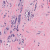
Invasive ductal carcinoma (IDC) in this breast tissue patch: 0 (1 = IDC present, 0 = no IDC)